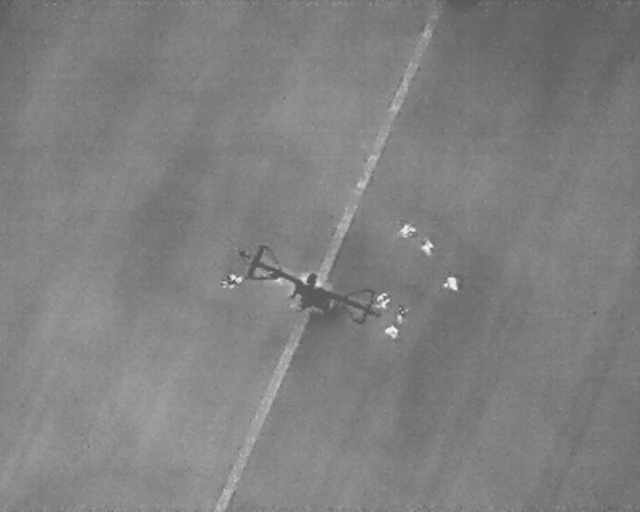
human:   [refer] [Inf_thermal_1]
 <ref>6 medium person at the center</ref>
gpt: <box>[[34, 52, 36, 56, 139], [35, 53, 37, 57, 145], [58, 57, 61, 60, 2], [60, 60, 64, 62, 2], [59, 63, 62, 66, 2], [65, 46, 68, 49, 2]]</box>

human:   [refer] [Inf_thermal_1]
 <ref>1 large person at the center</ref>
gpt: <box>[[62, 43, 64, 46, 2]]</box>